Chest X-ray. View position: PA
Patient age: 33
Patient sex: M
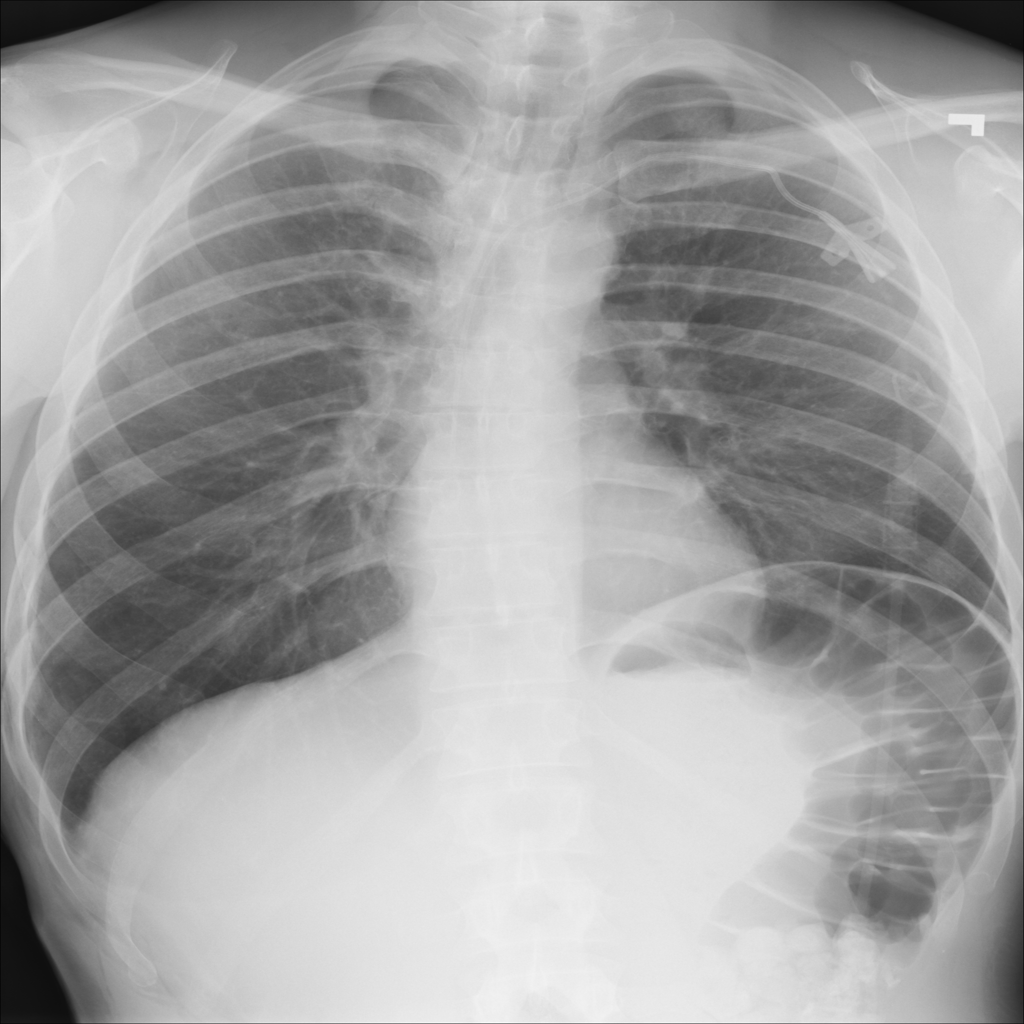
Finding: Pneumothorax